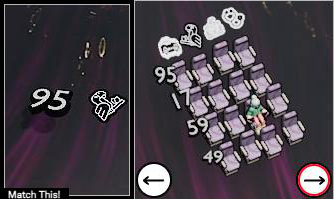
Task: seats
Answer: no